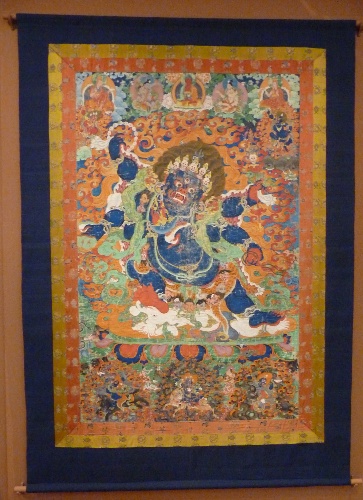
Date: early 18th century
Object type: Tangka
Classification: Paintings
Medium: Distemper on cloth
Culture: Tibet
Dimensions: Image: 47 5/8 × 73 1/8 in. (121 × 185.7 cm)
Mount (from yellow brocade outer edge to yellow brocade outer edge): 84 in. × 57 3/4 in. (213.4 × 146.7 cm)
Overall with mounting: 102 in. × 69 3/4 in. (255.9 × 177.2 cm)
Department: Asian Art
Credit line: Purchase, Florance Waterbury Bequest, 1969
Accession year: 1969
Repository: Metropolitan Museum of Art, New York, NY
Tags: Bodhisattvas|Skulls|Buddha